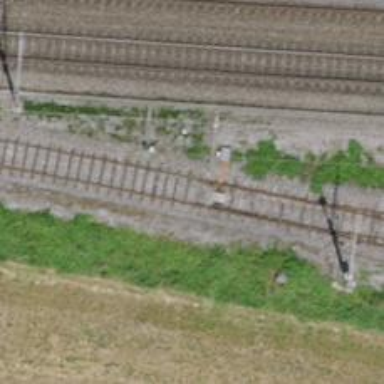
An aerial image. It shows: Railway switch.